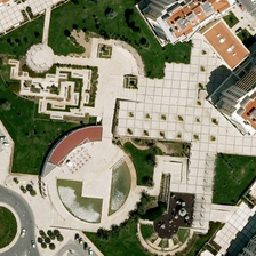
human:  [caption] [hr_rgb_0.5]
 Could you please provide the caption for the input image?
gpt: The layout of the building is like a scene in a game.

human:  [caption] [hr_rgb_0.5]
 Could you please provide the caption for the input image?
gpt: there are several lawns around .

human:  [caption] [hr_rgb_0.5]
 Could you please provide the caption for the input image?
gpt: The layout of the building is like a scene in the game.

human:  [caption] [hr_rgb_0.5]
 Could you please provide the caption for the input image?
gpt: Arranging buildings is like a scene in a game.

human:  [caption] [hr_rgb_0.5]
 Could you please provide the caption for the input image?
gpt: The layout of the building is like a scene of a game.